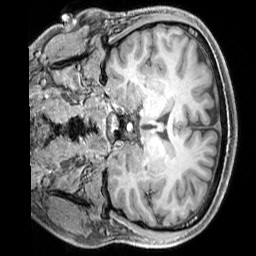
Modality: T1w
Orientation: coronal
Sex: male
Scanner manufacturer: siemens
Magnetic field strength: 3 T
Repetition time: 2.3 s
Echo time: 0.00226 s